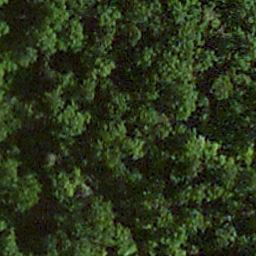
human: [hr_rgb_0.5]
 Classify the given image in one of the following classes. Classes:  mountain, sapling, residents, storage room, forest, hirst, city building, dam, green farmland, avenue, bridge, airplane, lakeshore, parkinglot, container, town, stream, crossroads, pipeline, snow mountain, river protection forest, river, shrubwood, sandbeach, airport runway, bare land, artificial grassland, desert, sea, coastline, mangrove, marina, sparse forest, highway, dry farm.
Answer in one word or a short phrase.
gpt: forest